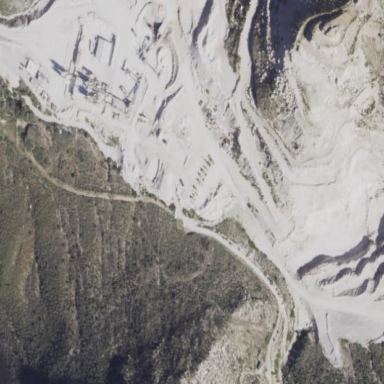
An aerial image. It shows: Quarry area that is man-made.